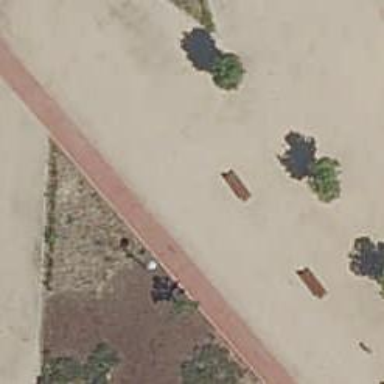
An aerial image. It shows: Bench for seating.